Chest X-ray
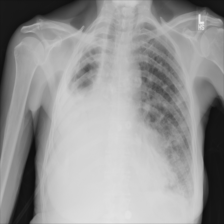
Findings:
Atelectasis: positive
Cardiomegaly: negative
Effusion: negative
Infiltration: negative
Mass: negative
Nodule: negative
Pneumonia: negative
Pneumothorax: negative
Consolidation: negative
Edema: negative
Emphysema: negative
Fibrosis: negative
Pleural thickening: negative
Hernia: negative